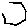
Label: hexagon